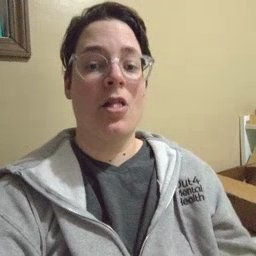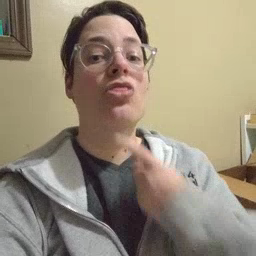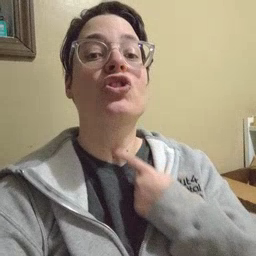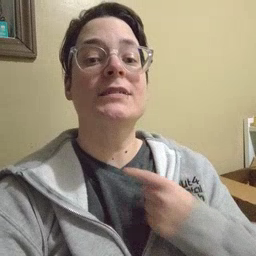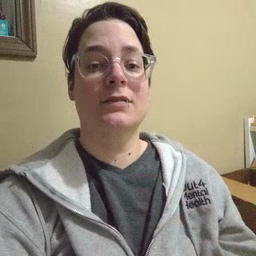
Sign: thirsty